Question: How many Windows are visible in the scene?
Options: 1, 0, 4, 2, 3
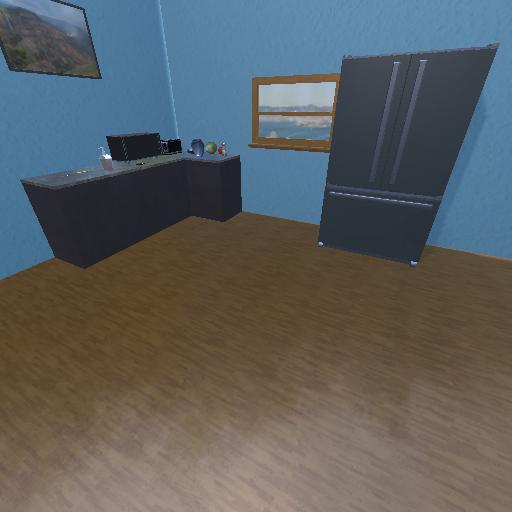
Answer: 1